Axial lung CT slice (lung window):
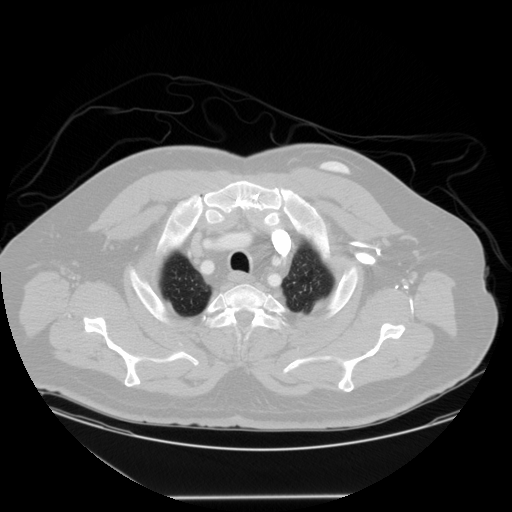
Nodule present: no